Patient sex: F
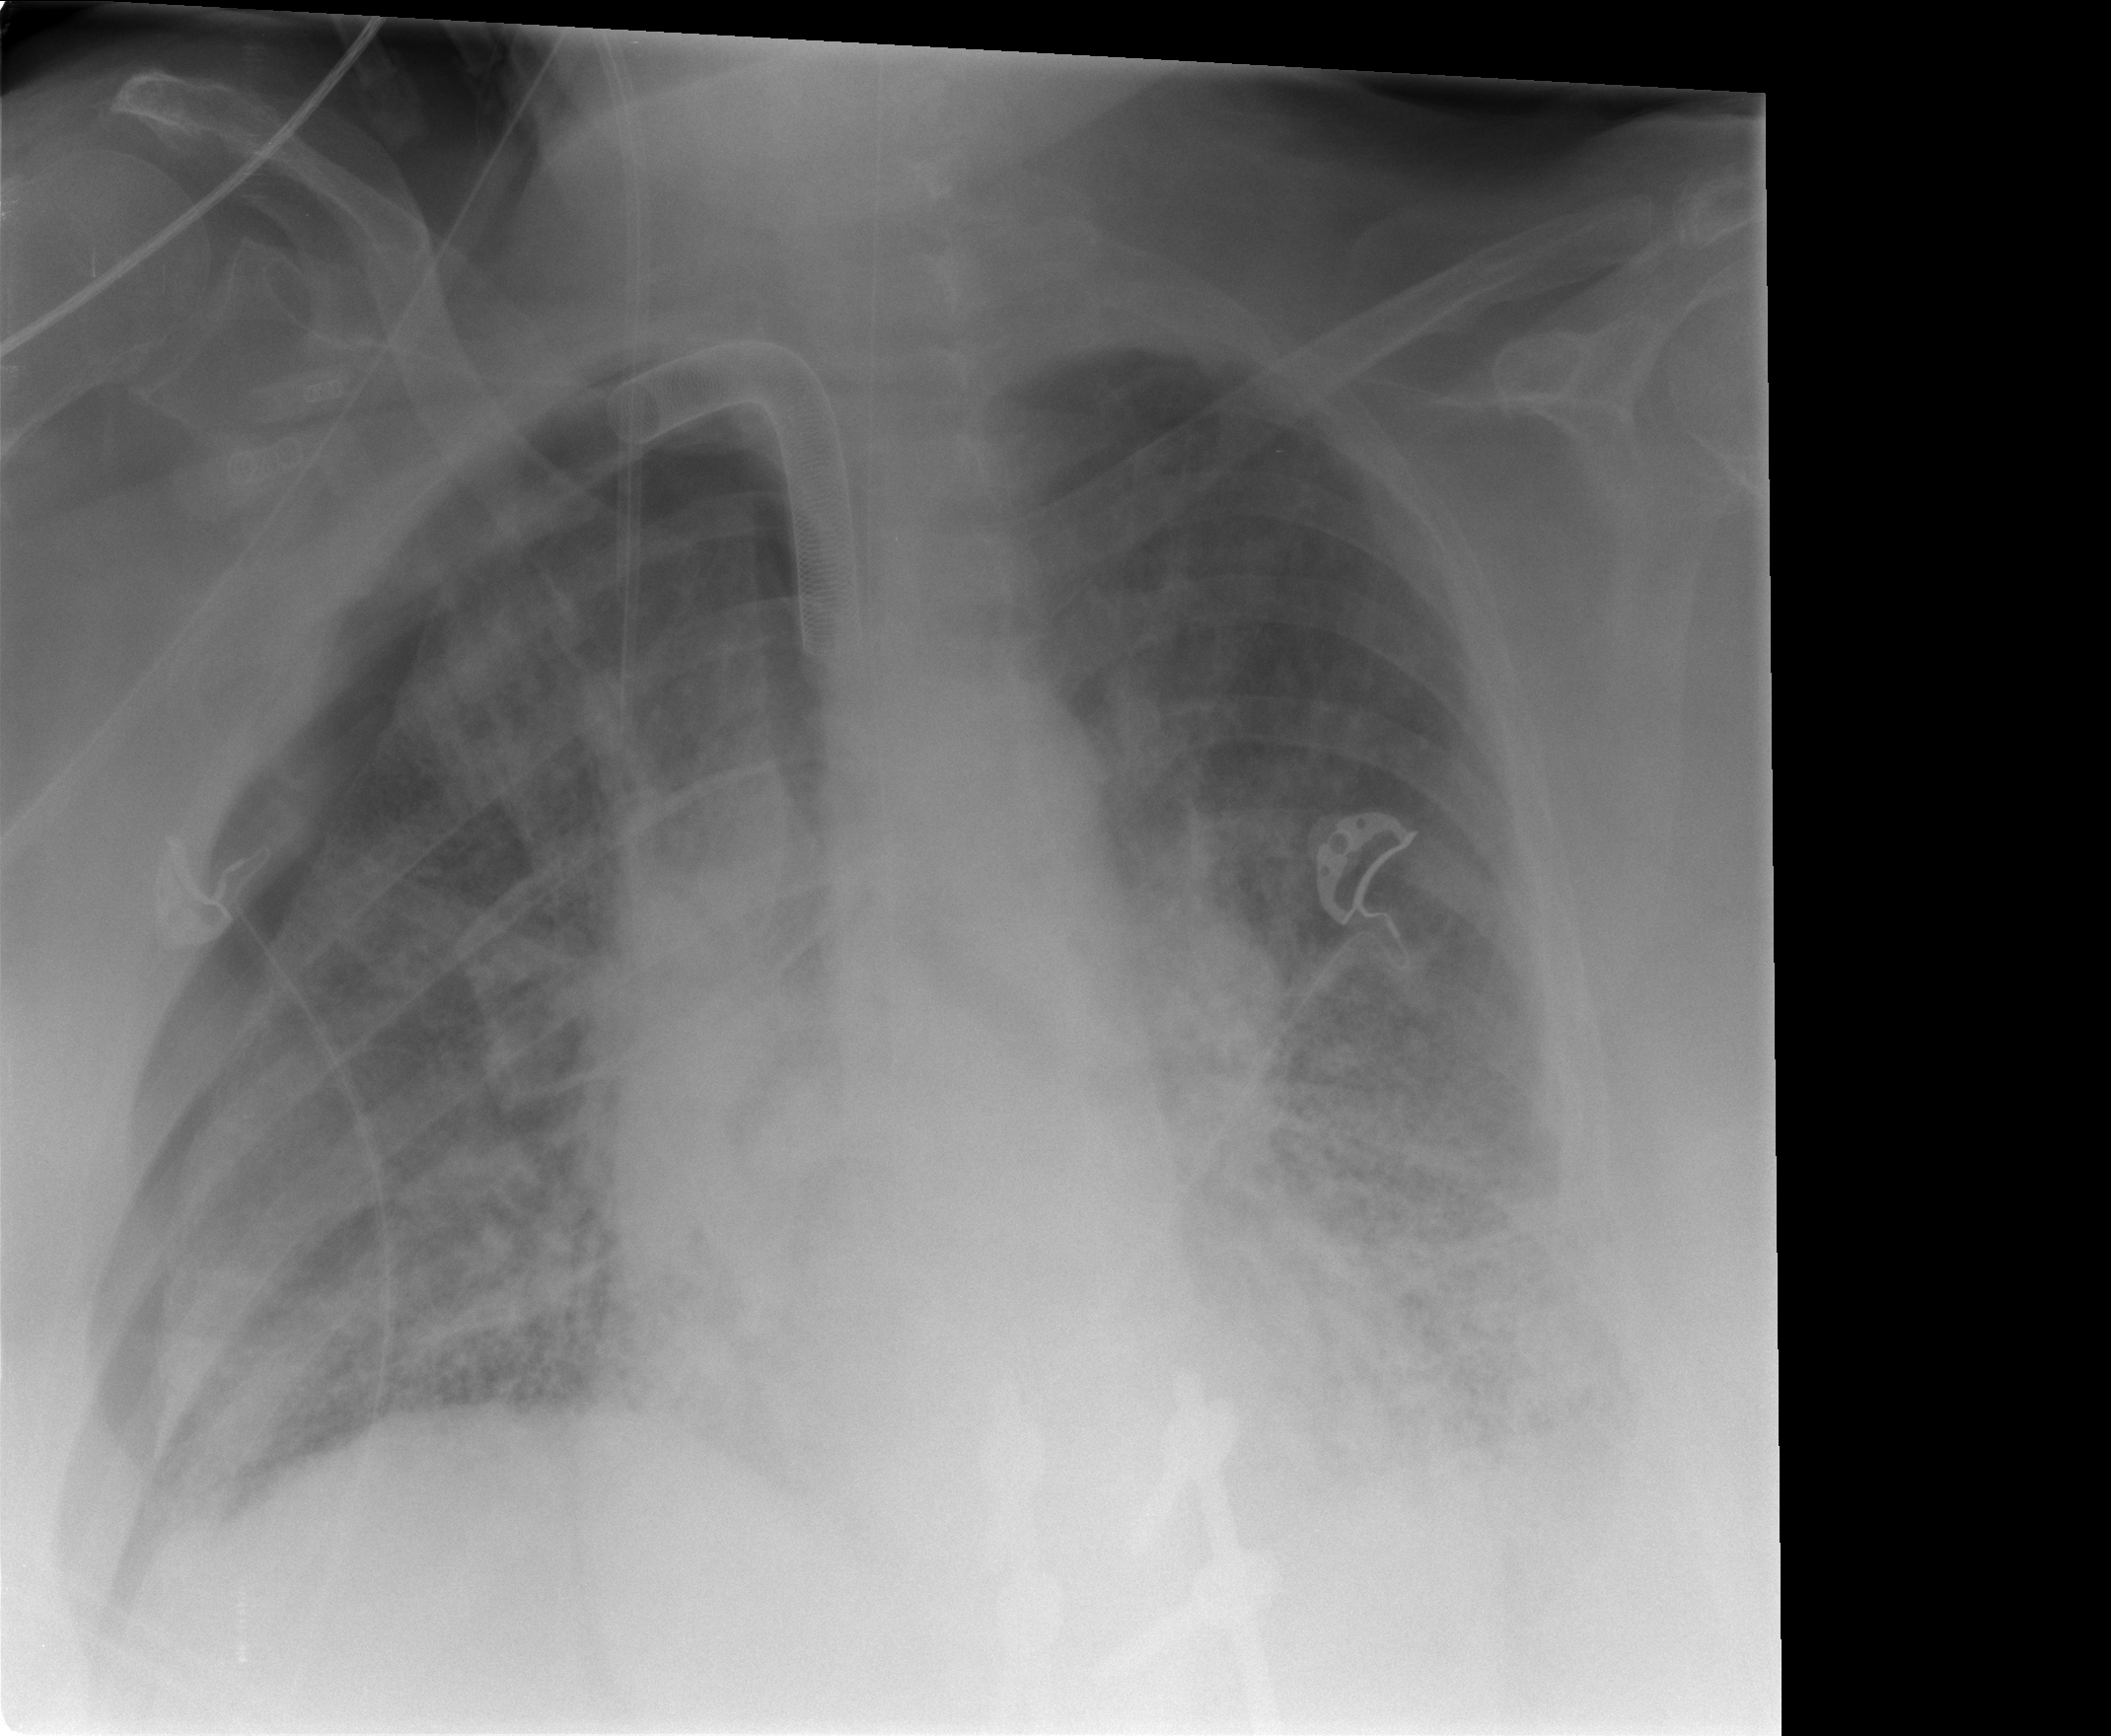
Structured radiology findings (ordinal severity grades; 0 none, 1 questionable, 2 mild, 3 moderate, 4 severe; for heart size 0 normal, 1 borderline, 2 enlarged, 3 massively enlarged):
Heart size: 2
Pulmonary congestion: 4
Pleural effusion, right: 0
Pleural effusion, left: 2
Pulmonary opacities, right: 2
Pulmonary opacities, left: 2
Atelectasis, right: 3
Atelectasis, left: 3